Interaction volume radius: 5 \u00c5
Interaction volume height: 10 \u00c5
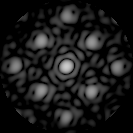
Disorder parameter: 0.2332